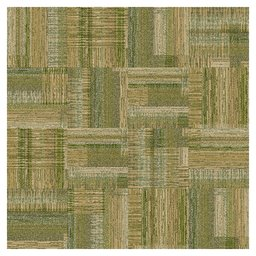
Label: decoration